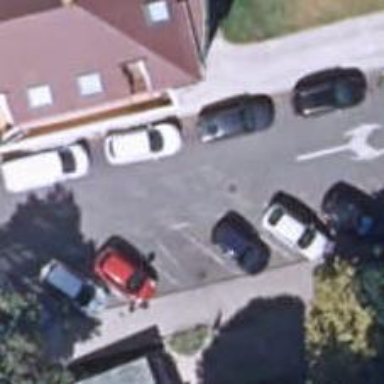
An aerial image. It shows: Residential road with asphalt surface. There are sidewalks on both sides and parallel parking lane on the left.